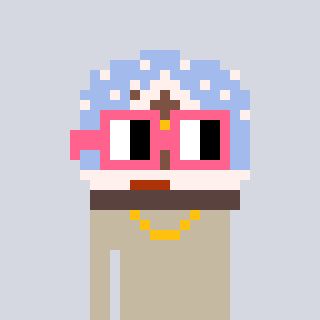
a pixel art character with square pink glasses, a snow globe-shaped head and a bege-colored body on a cool background